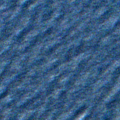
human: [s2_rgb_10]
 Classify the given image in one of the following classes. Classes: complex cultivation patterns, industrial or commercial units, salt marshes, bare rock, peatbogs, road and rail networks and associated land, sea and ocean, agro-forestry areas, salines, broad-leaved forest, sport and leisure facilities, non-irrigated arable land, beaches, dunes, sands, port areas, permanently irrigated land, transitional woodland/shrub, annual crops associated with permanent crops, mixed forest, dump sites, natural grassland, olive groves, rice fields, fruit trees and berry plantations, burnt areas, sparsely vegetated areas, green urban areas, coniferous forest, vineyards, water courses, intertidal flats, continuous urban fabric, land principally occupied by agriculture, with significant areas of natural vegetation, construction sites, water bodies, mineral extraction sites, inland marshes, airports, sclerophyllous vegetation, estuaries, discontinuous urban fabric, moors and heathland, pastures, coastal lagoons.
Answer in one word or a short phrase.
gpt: sea and ocean